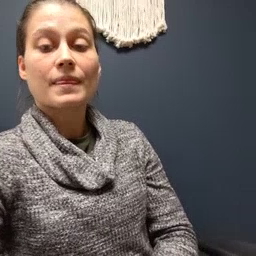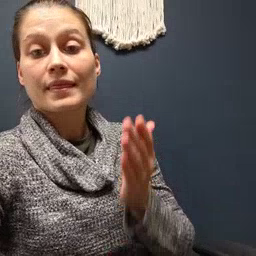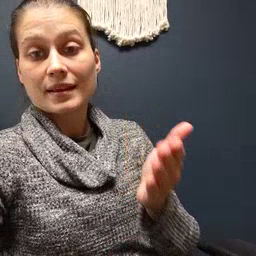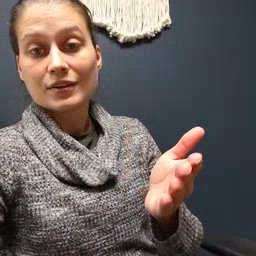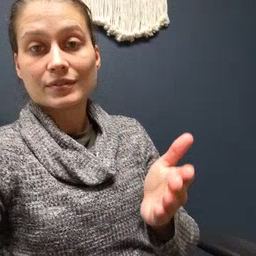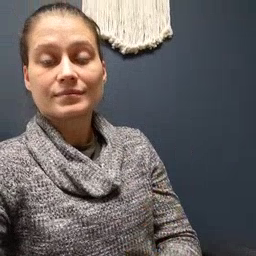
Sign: there